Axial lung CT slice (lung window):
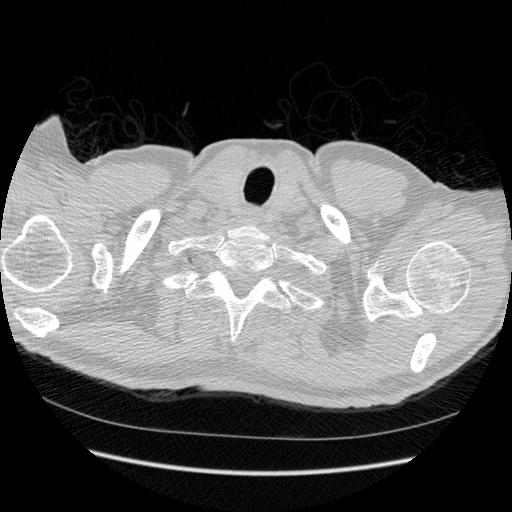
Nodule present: no